Field crop: maize
Growth stage: 1
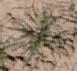
Species: salsola